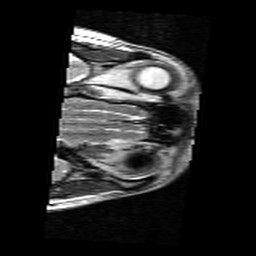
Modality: T2w
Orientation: axial
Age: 36
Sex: female
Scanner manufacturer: siemens
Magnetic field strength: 3 T
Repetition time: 7 s
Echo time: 0.085 s